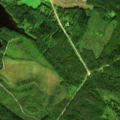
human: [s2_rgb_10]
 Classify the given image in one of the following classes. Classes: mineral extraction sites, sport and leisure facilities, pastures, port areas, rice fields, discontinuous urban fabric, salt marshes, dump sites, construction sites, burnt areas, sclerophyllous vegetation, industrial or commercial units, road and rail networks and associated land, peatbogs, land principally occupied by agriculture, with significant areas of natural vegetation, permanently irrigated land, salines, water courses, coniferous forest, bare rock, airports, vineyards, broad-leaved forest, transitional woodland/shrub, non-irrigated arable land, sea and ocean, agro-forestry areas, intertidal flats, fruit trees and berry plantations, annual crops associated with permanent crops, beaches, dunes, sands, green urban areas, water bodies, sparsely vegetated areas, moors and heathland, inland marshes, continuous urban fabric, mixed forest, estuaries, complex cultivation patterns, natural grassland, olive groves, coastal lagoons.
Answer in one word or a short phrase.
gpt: land principally occupied by agriculture, with significant areas of natural vegetation, coniferous forest, mixed forest, transitional woodland/shrub, water bodies